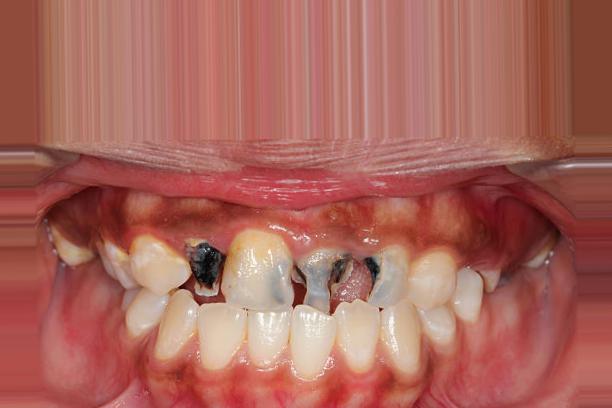
Condition: Caries